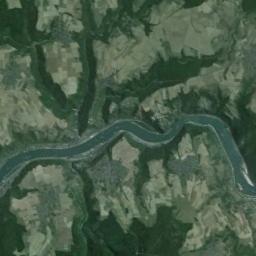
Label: river